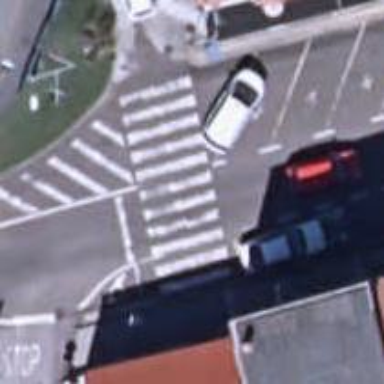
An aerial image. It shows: Uncontrolled zebra crossing on the road.